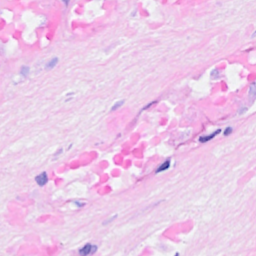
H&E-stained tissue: Breast